Question: I have the following Core Data model, in which 'ProFormaPeriod' is a subclass of the 'FiscalPeriod'. In my fetch request, I would like to traverse from 'CalendarPeriod' to 'IBEstType'.
How can I do this as 'fiscalPeriod' is the only relationship I get offered in code completion and not 'ProformaPeriod'.
Would I need to model an additional direct relationship from 'CalendarPeriod' to 'ProformaPeriod'?

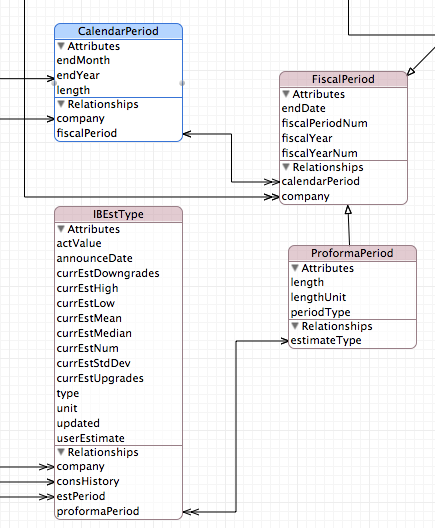
Answer: One way is to fetch 'FiscalPeriod' and traverse the result to check for the right class and filter out the correct IBEstType(s). It should still be quite efficient as opposed to a direct key path in the predicate, depending on the size of your data.
Otherwise, yes, you would have to make the child entity a direct relationship.
To check for the class:
'''
for (NSManagedObject *obj in fetchedFiscalPeriods) {
if ([obj isKindOfClass:[ProformaPeriod class]]) {
ProformaPeriod *period = (ProformaPeriod*) obj;
// check period.estimateType
}
}
'''